Interaction volume radius: 5 \u00c5
Interaction volume height: 20 \u00c5
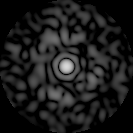
Disorder parameter: 0.8332